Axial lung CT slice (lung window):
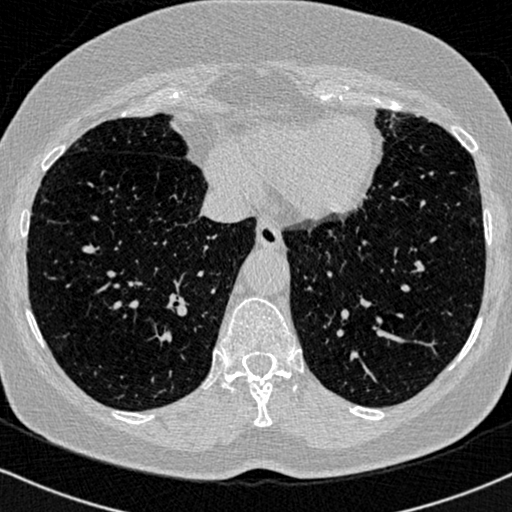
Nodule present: no